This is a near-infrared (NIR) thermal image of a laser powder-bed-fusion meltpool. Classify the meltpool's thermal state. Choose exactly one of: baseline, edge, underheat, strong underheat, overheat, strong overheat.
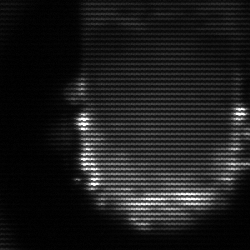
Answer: baseline